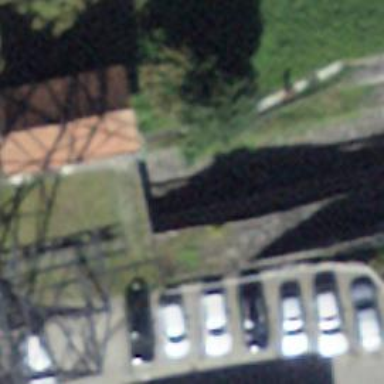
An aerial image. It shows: Abandoned railway.